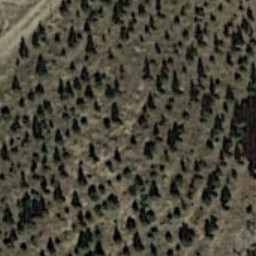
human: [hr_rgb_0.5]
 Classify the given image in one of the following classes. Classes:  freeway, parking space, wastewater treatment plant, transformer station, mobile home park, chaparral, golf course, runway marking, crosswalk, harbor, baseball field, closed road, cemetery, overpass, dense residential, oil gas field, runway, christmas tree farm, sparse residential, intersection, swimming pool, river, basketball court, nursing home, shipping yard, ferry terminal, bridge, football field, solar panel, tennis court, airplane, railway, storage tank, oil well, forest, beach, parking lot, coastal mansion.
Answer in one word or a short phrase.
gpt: christmas tree farm